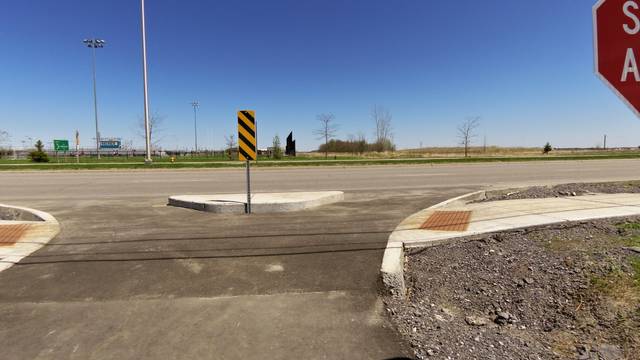
Region: Canada
Coordinates: 45.464, -75.451